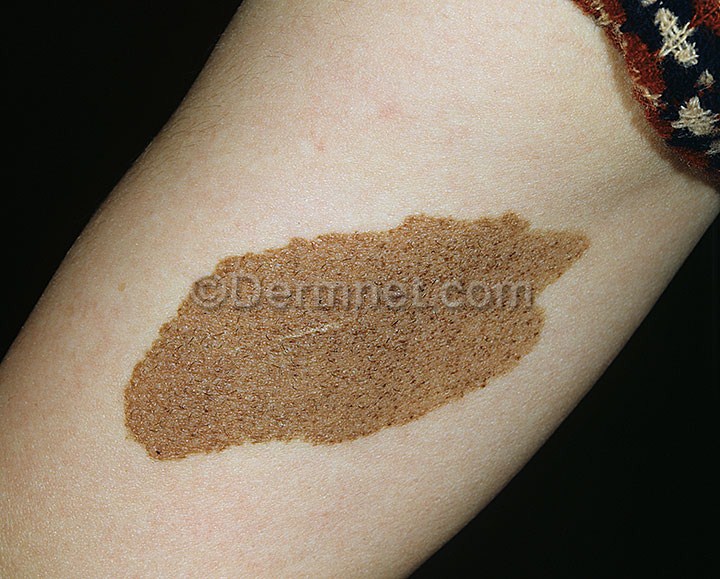
Disease: Melanoma Skin Cancer Nevi and Moles